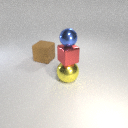
small blue metal sphere above large yellow metal sphere